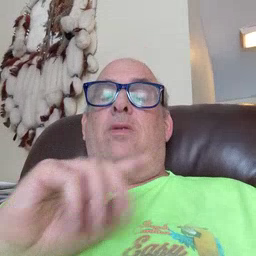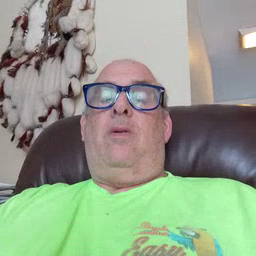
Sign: water